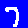
Digit: 7